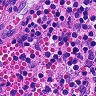
Metastatic tissue present: no